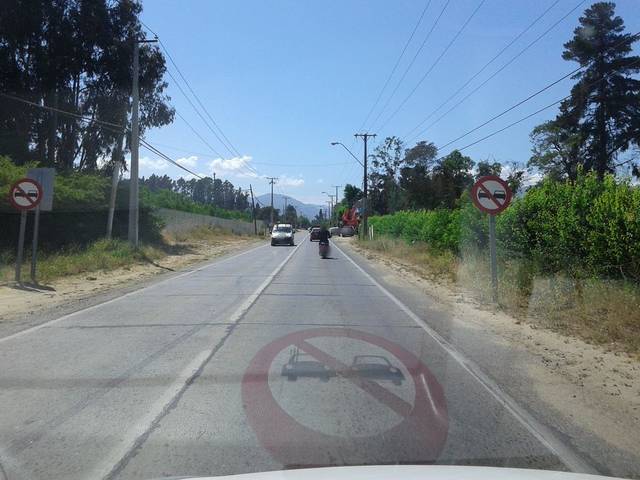
Region: Chile
Coordinates: -32.992, -71.251